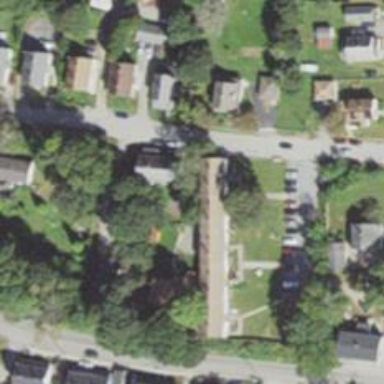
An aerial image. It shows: Residential driveway serving as service road.